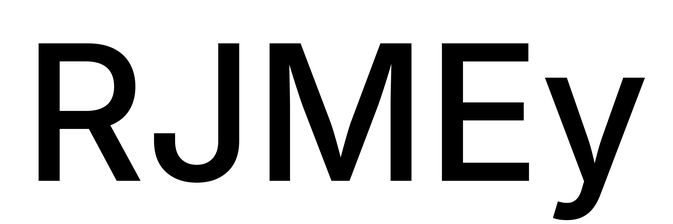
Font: Inter_Medium